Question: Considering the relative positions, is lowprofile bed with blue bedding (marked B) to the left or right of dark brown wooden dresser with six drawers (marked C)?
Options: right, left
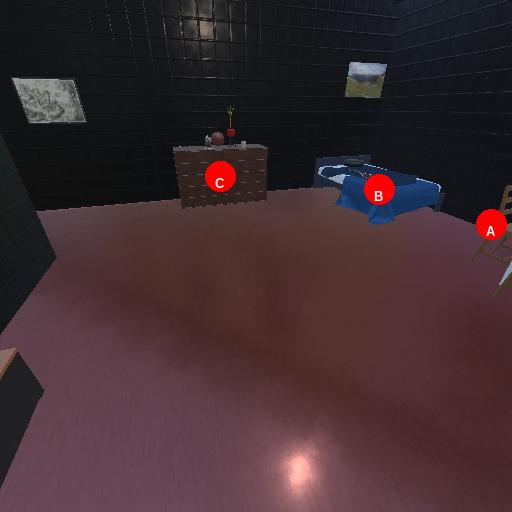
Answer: right